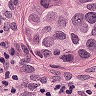
Metastatic tissue present: yes